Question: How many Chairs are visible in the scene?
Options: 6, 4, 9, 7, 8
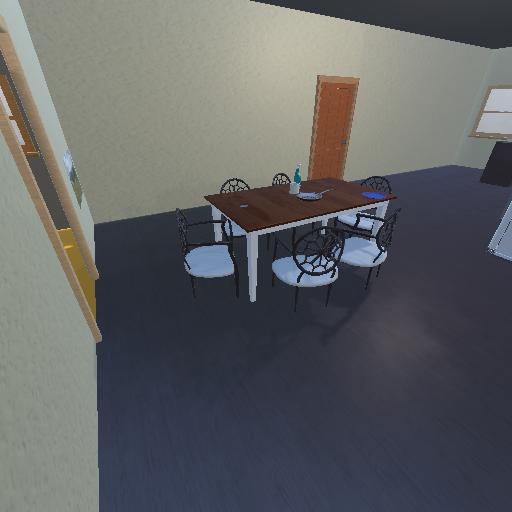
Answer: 6